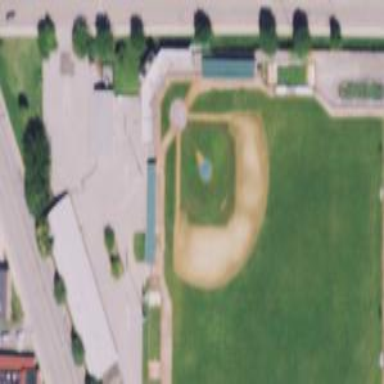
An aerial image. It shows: Baseball stadium.